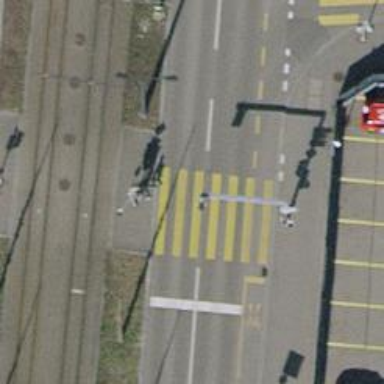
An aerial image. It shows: Kerb barrier.